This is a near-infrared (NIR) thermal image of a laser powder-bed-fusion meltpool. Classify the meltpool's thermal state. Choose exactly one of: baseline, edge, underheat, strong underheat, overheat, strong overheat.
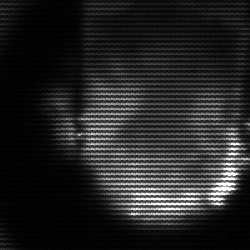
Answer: baseline